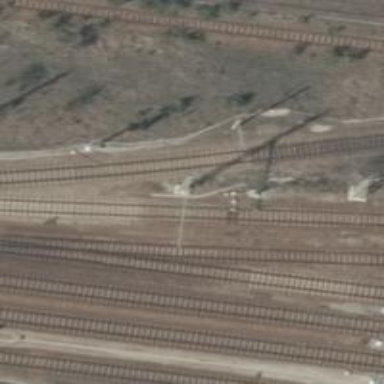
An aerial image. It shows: Wedge is used for the railway derail.